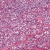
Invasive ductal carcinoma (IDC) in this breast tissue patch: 0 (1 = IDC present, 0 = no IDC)